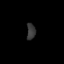
Tissue: prostate
Cell type: T cells
Senescence score: 0.3202
Nuclear area (px): 138
Mean DAPI intensity: 54.529